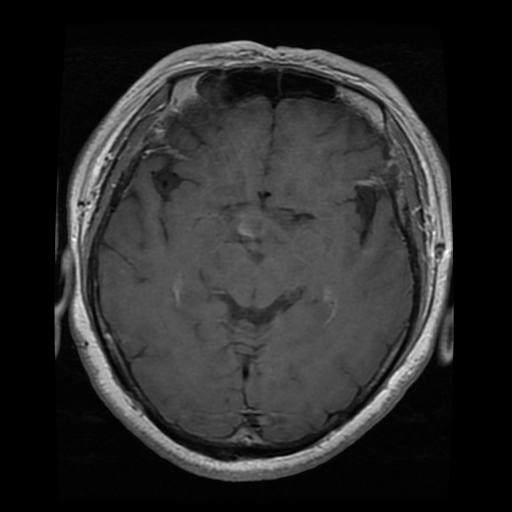
Label: pituitary